Question: I am curious why some variables are solid and some variables are half opacity. What is the difference between them? Both variations are available in the global scope.

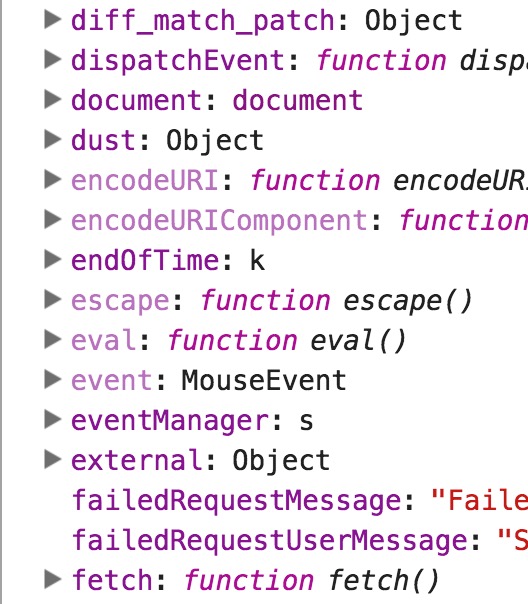
Answer: If the property is shown dimmed that means it's not enumerable. So it won't show up in when you loop through the object's properties:
Take the location object as an example:
<URL>
When enumerating the properties 'toString', 'valueOf' and '__proto__' don't show up:
'''
var keys = []; for (var key in location) { keys.push(key) }; console.log(keys)
-> ["replace", "assign", "hash", "search", "pathname", "port", "hostname", "host",
"protocol", "origin", "href", "ancestorOrigins", "reload"]
'''
---
You can use 'propertyIsEnumerable' to find out if the property will show up when you loop over the object:
'''
location.propertyIsEnumerable("search")
// true
location.propertyIsEnumerable("toString")
// false
'''
By default all properties of an object are enumerable:
<URL>
But you can change that by using 'defineProperty':
'''
Object.defineProperty(post, "author", {
value: "John Doe",
enumerable: false
});
'''
When you log that object to the console the author property appears in a slightly lighter shade of purple.
(It seems the shorthand version doesn't have support for this formatting feature, but we can force DevTools to use the longer version for a small object using the 'dir' function.)
<URL>